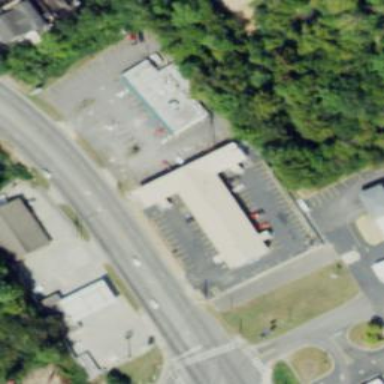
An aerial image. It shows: Building that is motel.